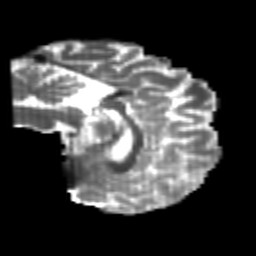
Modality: T2w
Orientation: sagittal
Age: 22
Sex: male
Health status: healthy
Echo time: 0.074 s